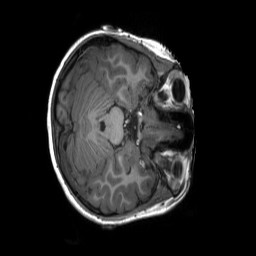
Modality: T1w
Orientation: axial
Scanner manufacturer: siemens
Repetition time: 2.3 s
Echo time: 0.00229 s